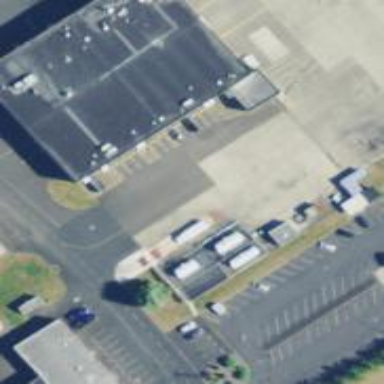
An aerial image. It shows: Building designed as airport hangar.